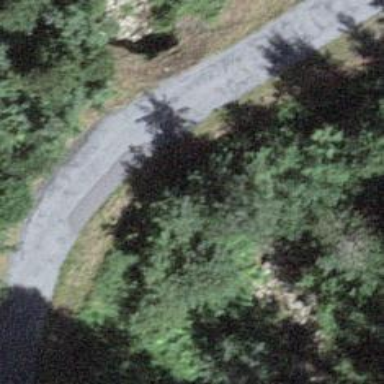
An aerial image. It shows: Culvert tunnel.